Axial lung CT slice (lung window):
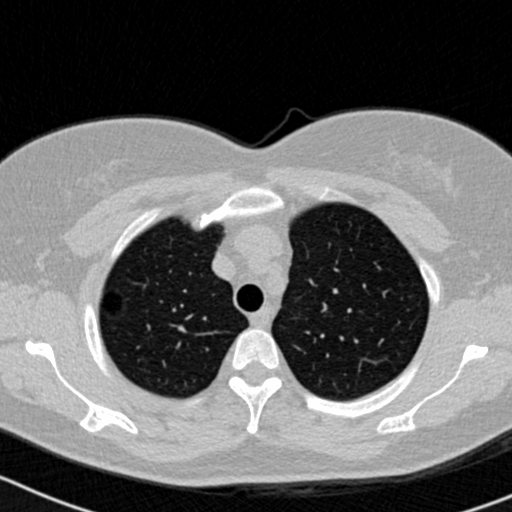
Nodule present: no